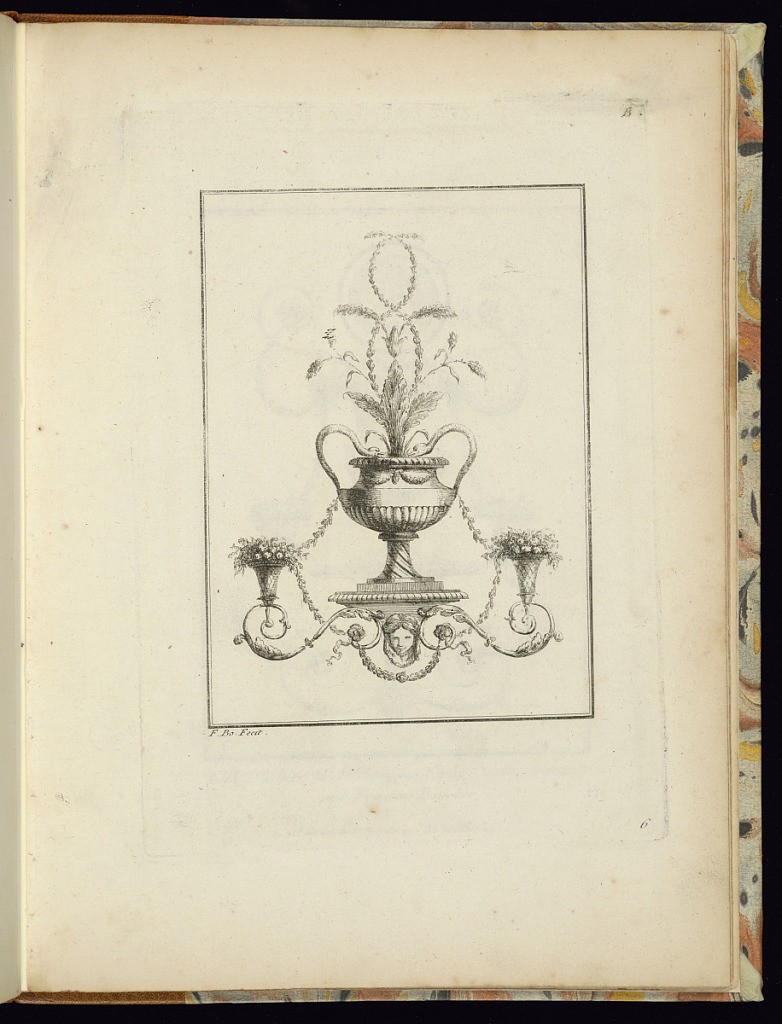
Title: Arabesque Panel Design
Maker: Juste-François Boucher, French, 1736 – 1782
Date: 1775–88
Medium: Etching on paper
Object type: Print
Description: An arabesque panel design featuring a vase with two handles in the form of snakes and decorated with festoons of leaves, fluting and gadrooning motifs. The vase sits on a base or bracket with baskets of flowers, scrolling leaves, s-scrolls, festoons of leaves, rosettes, and a mascaron (mask) below. The plate is signed and numbered.